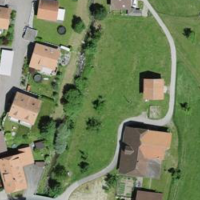
EUNIS habitat code: 55
Species observed at this site:
Veronica filiformis